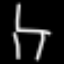
Label: chair